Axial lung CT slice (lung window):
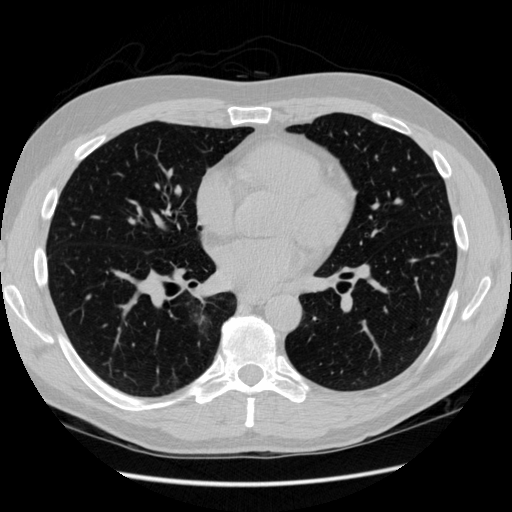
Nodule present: no